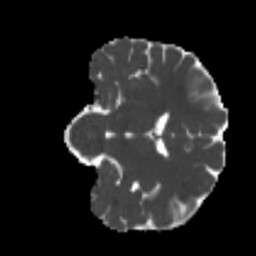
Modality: MD
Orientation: coronal
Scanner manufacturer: siemens
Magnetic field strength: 3 T
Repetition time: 4 s
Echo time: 0.0594 s